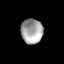
Tissue: prostate
Cell type: Epithelial cells
Senescence score: 0.2749
Nuclear area (px): 530
Mean DAPI intensity: 162.615